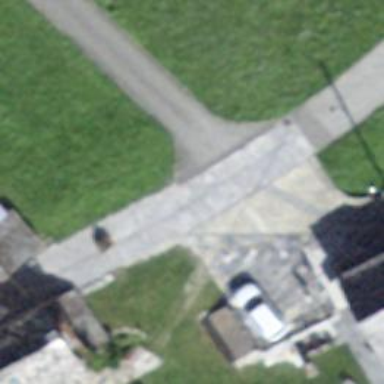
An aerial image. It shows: Bollard.